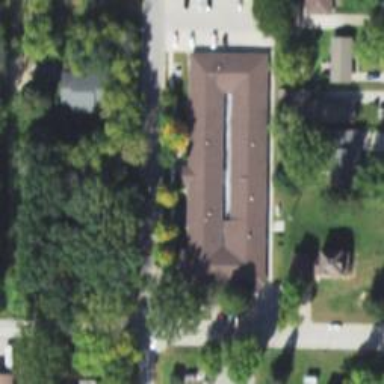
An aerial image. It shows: Nursing home.